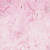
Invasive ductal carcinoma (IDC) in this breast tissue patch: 0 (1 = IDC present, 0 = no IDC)